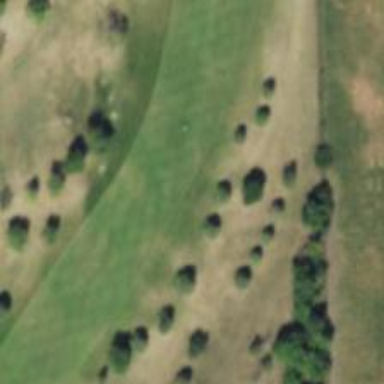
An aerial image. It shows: View of golf hole.